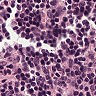
Metastatic tissue present: no